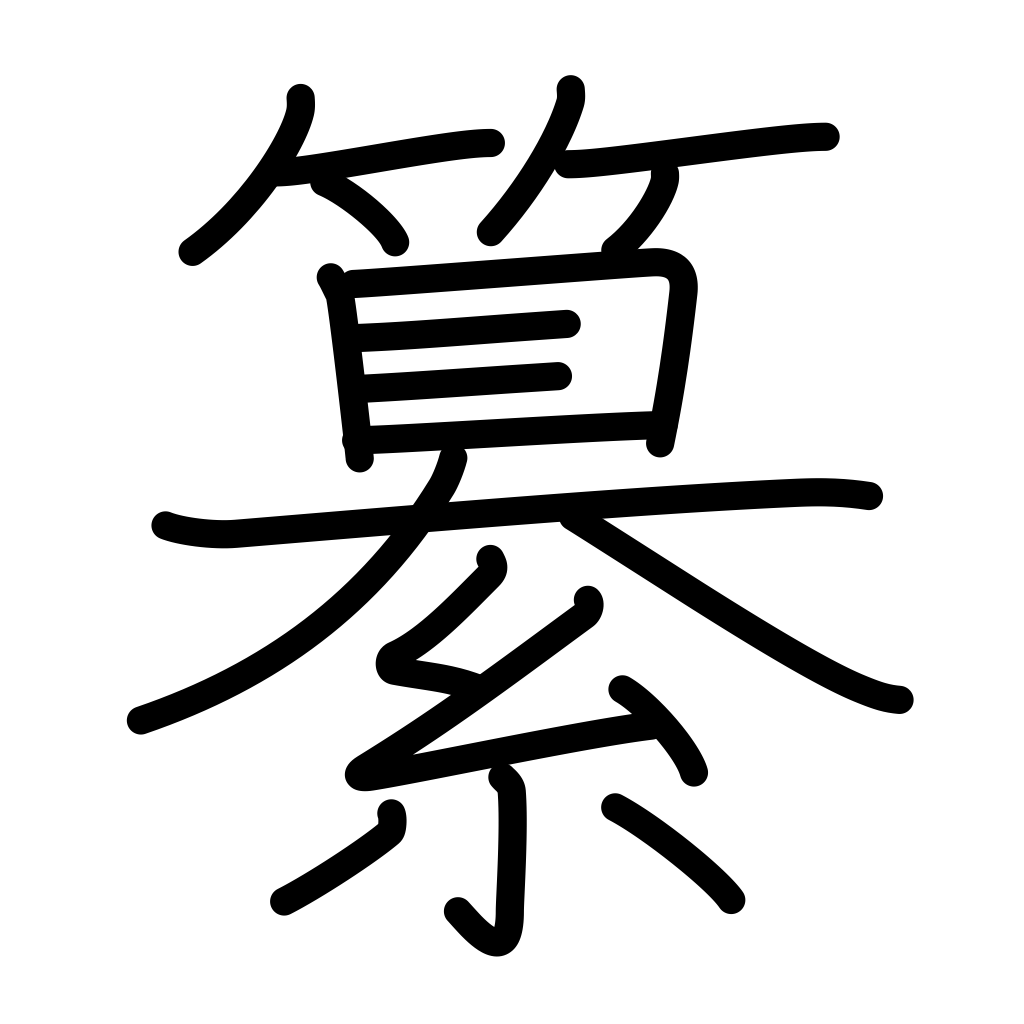
Meaning: editing, compiling